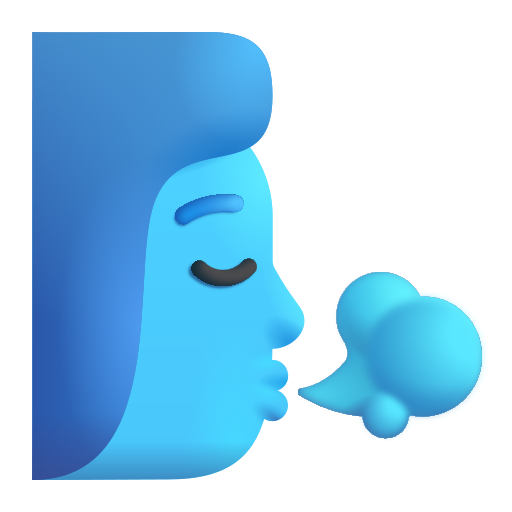
wind face color